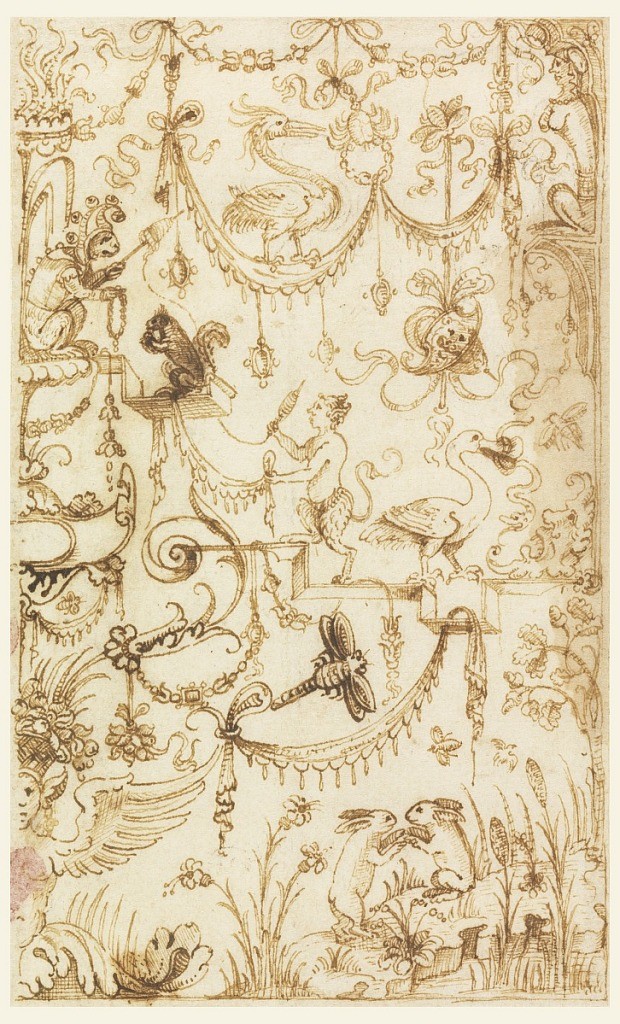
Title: Design for Grotesque Decoration
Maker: Unknown
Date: mid–late 16th century
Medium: Pen and brown ink, black chalk on off-white laid paper, mounted on laid paper
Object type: Drawing
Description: The edges of the sheet are framed by candelabra (rendered in half form) composed of a variety of swags and animals, notably a pelican at top center; a monkey  wearing a jester's cap at upper left; a saytr at center facing left and climbing stairs; a duck and a dragon fly at center and two frolicking rabbits at lower right.